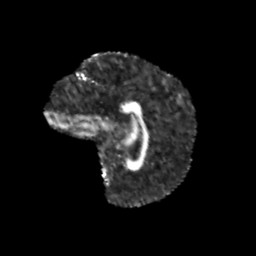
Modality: FA
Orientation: sagittal
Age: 9
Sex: male
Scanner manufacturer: siemens
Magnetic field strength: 3 T
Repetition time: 3.8 s
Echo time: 0.07 s